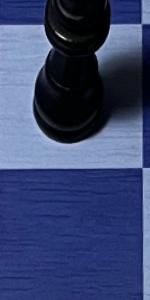
Label: Empty